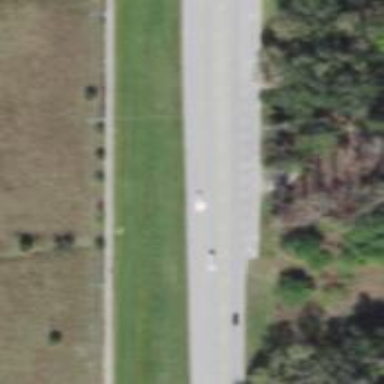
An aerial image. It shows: Secondary road.